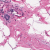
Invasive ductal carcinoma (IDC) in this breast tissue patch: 0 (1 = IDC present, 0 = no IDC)